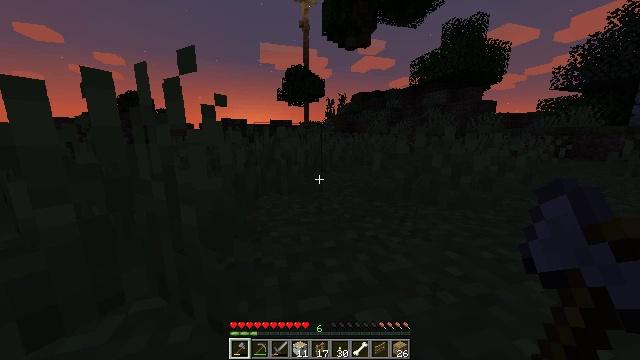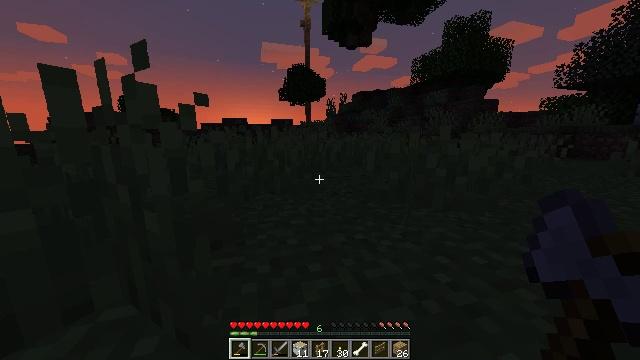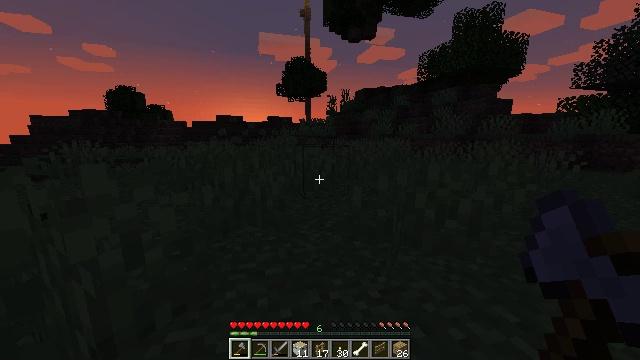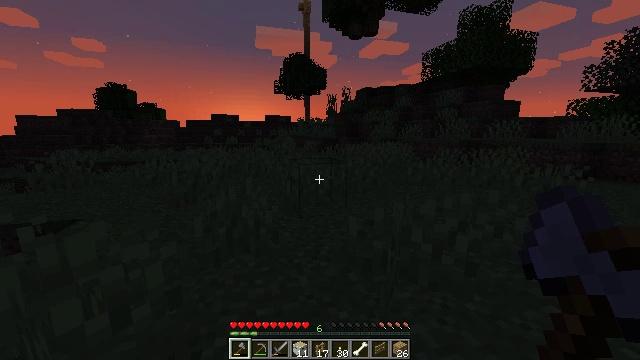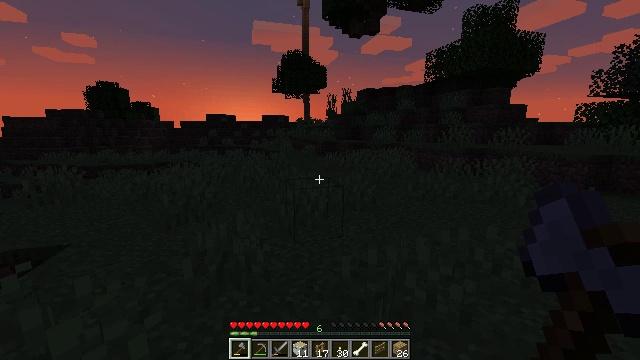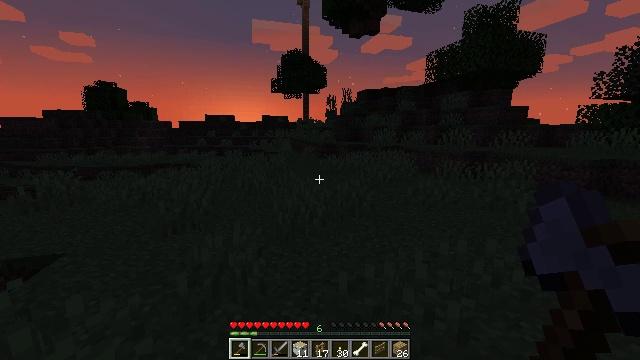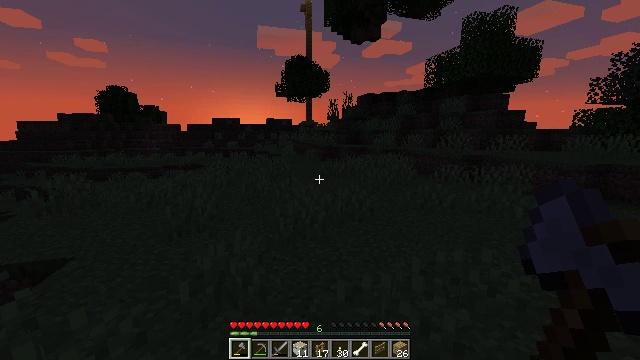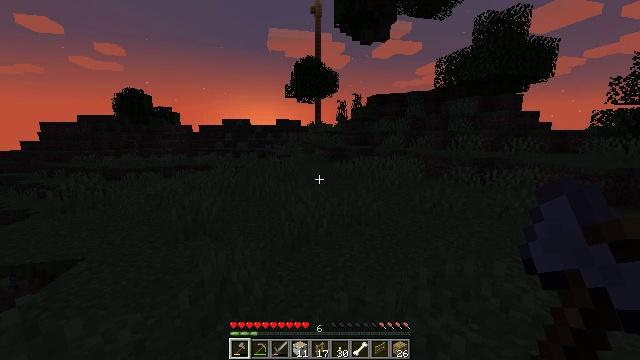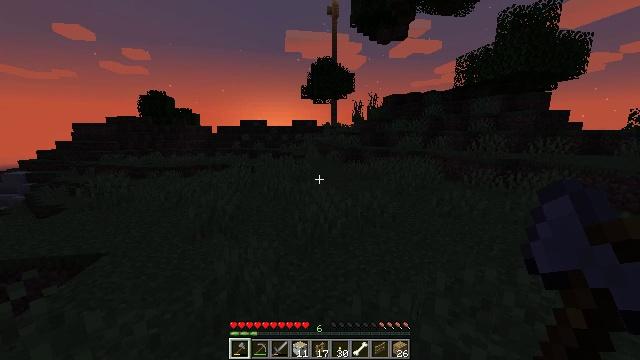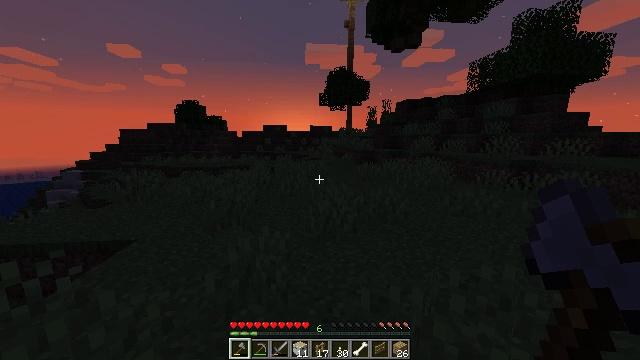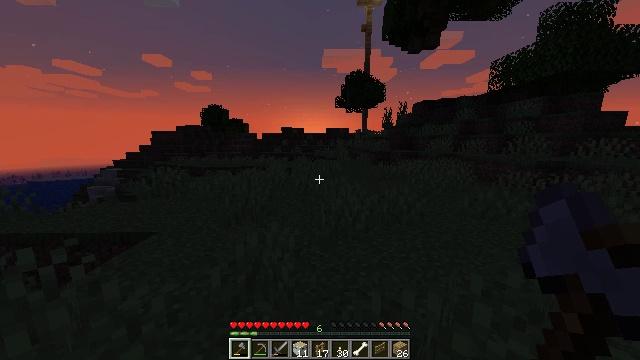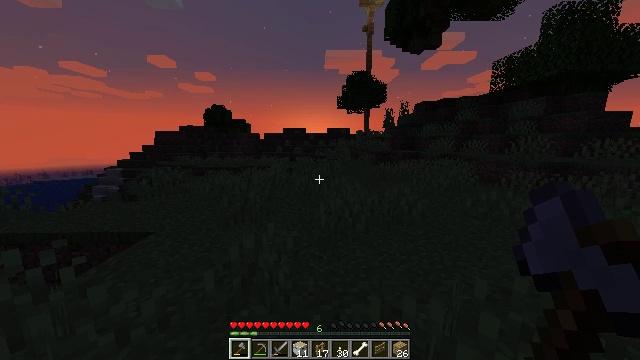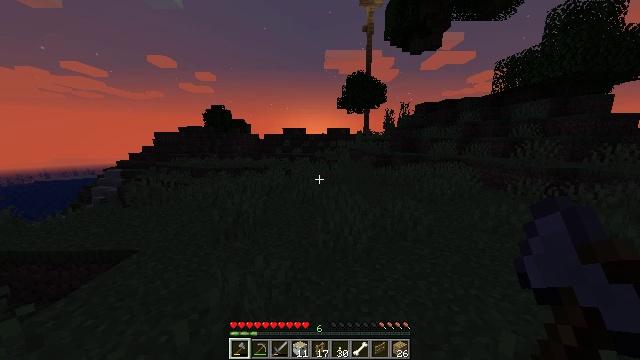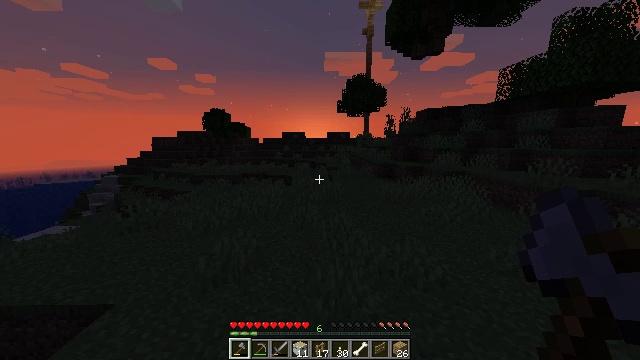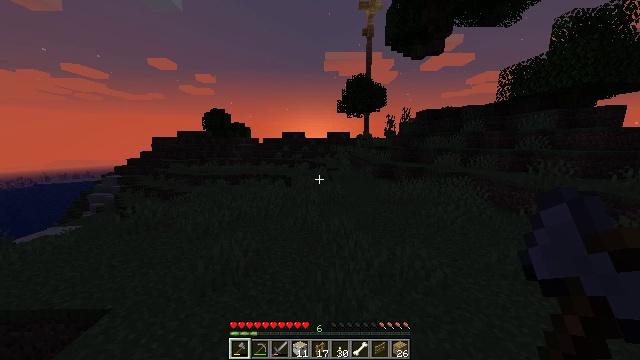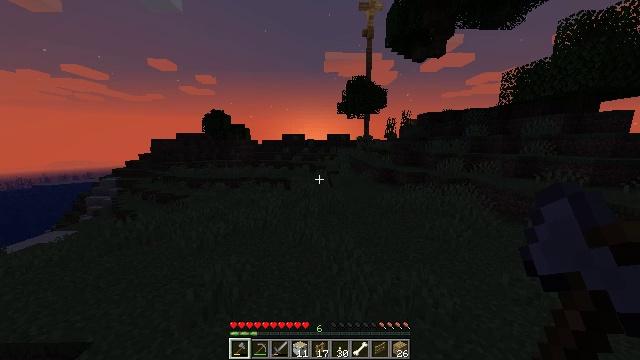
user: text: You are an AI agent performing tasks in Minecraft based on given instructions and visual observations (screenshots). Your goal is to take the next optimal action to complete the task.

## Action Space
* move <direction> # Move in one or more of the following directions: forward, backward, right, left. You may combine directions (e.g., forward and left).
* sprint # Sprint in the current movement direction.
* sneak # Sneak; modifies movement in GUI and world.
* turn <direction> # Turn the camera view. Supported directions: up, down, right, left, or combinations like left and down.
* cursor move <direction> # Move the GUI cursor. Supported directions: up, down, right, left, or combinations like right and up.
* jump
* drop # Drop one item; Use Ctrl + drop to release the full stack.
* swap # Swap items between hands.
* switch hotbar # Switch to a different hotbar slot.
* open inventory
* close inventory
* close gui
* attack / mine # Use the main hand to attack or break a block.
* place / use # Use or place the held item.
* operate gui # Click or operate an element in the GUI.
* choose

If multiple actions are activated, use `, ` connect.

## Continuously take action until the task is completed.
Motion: motion action
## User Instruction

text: Make a gray bed using the crafting table.
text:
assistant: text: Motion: move forward, sprint, jump
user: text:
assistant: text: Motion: move forward, sprint, jump
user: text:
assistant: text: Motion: move forward, sprint, jump
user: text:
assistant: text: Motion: move forward, sprint, jump
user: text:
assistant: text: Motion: move forward, sprint, jump
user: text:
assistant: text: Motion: move forward, sprint, jump
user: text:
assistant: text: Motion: move forward, sprint, turn left, jump
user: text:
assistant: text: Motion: move forward, sprint, turn left, jump
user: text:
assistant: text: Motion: move forward, sprint, turn left, jump
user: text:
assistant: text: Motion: move forward, sprint, turn left, jump
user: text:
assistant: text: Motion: move forward, sprint, jump
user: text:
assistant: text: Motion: move forward, sprint, jump
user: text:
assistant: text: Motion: move forward, sprint, jump
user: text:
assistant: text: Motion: move forward, sprint, jump
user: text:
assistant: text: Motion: move forward, sprint, jump
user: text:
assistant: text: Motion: move forward, sprint, jump
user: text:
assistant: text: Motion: move forward, sprint, jump
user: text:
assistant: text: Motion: move forward, sprint
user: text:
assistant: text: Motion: move forward, sprint
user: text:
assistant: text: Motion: move forward, sprint
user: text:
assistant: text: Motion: move forward, sprint
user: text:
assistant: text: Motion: move forward, sprint
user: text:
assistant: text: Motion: move forward, sprint
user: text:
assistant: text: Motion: move forward, sprint
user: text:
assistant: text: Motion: move forward, sprint
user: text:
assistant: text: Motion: move forward, sprint
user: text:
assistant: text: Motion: move forward, sprint
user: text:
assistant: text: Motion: move forward, sprint
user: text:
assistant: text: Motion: move forward, sprint, turn right
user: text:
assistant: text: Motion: move forward, sprint, turn right and down